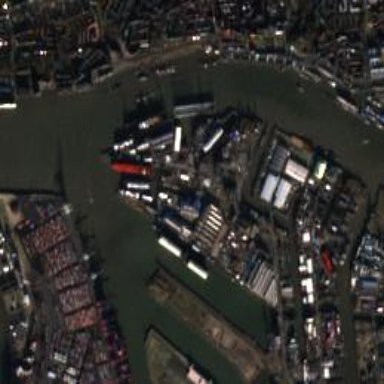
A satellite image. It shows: Man-made quay.